Interaction volume radius: 10 \u00c5
Interaction volume height: 25 \u00c5
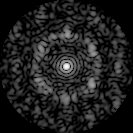
Disorder parameter: 0.6764